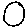
Label: moon